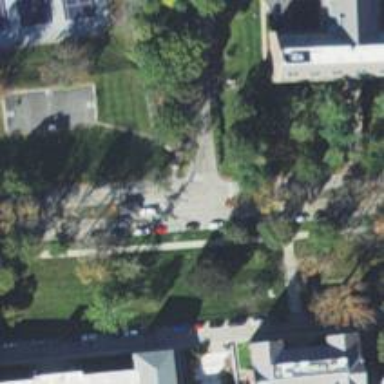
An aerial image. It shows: Footway.